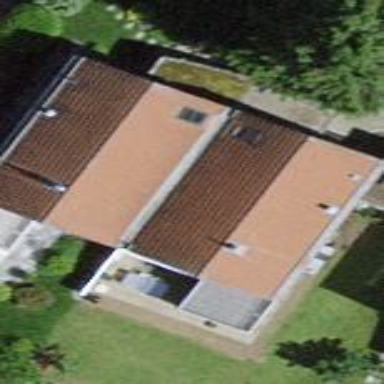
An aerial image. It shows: Simple and straightforward house.